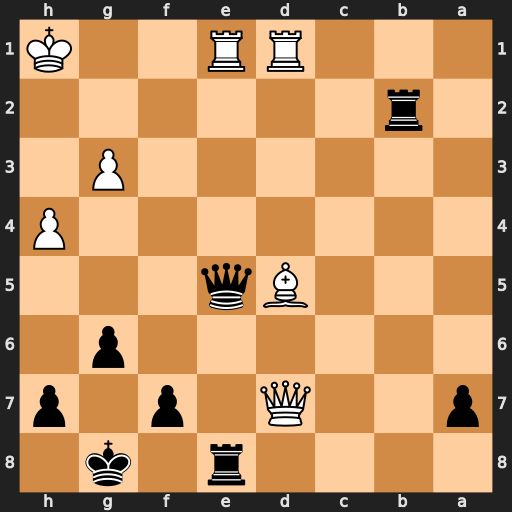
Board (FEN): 4r1k1/p2Q1p1p/6p1/3Bq3/7P/6P1/1r6/3RR2K
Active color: b
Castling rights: -
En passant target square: -
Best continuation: Qxe1+ Rxe1 Rxe1#